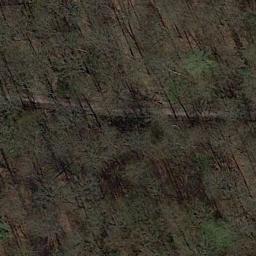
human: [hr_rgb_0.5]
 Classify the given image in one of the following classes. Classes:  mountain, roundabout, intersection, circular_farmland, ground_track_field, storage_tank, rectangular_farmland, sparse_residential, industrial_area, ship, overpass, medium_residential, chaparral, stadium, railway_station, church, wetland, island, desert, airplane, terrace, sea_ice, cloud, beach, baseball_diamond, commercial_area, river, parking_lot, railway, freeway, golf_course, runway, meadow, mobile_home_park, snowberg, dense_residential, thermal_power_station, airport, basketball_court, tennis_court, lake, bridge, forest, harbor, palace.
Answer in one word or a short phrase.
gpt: forest